Question:
I am trying to use the open Bloomberg API to gather the VWAP volume on a specific date for a specific time range.
But with this formula:
'''
BDP(DHR US Equity; "VWAP_VOLUME"; "VWAP_START_TIME=15:54:00"; "VWAP_END_TIME=15:55:00"; "VWAP_START_DT=20180629"; "VWAP_END_DT=20180629")
'''
I get the data 'Volume' (3,552), but I want the data from the 'VWAP' cell (99,0245).
Is that possible?
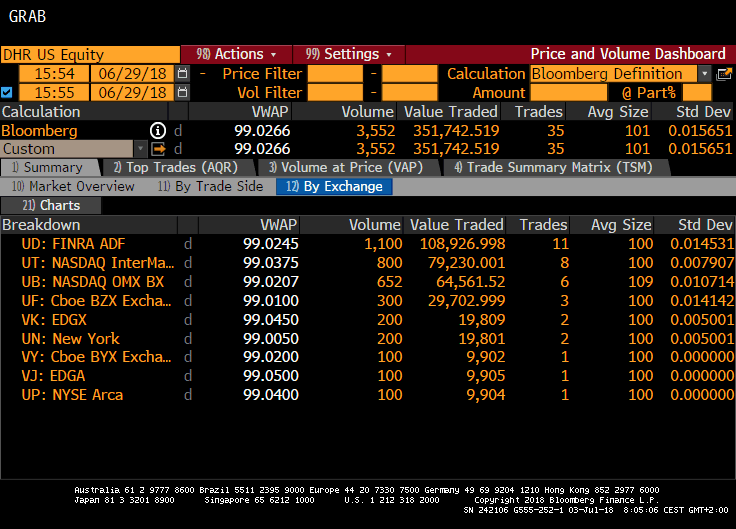
Answer: If you replace the field by 'EQY_WEIGHTED_AVG_PX' you should get your answer.
There's also 'VWAP' for real time updates but I think it only works for the current trading session (not historical data).